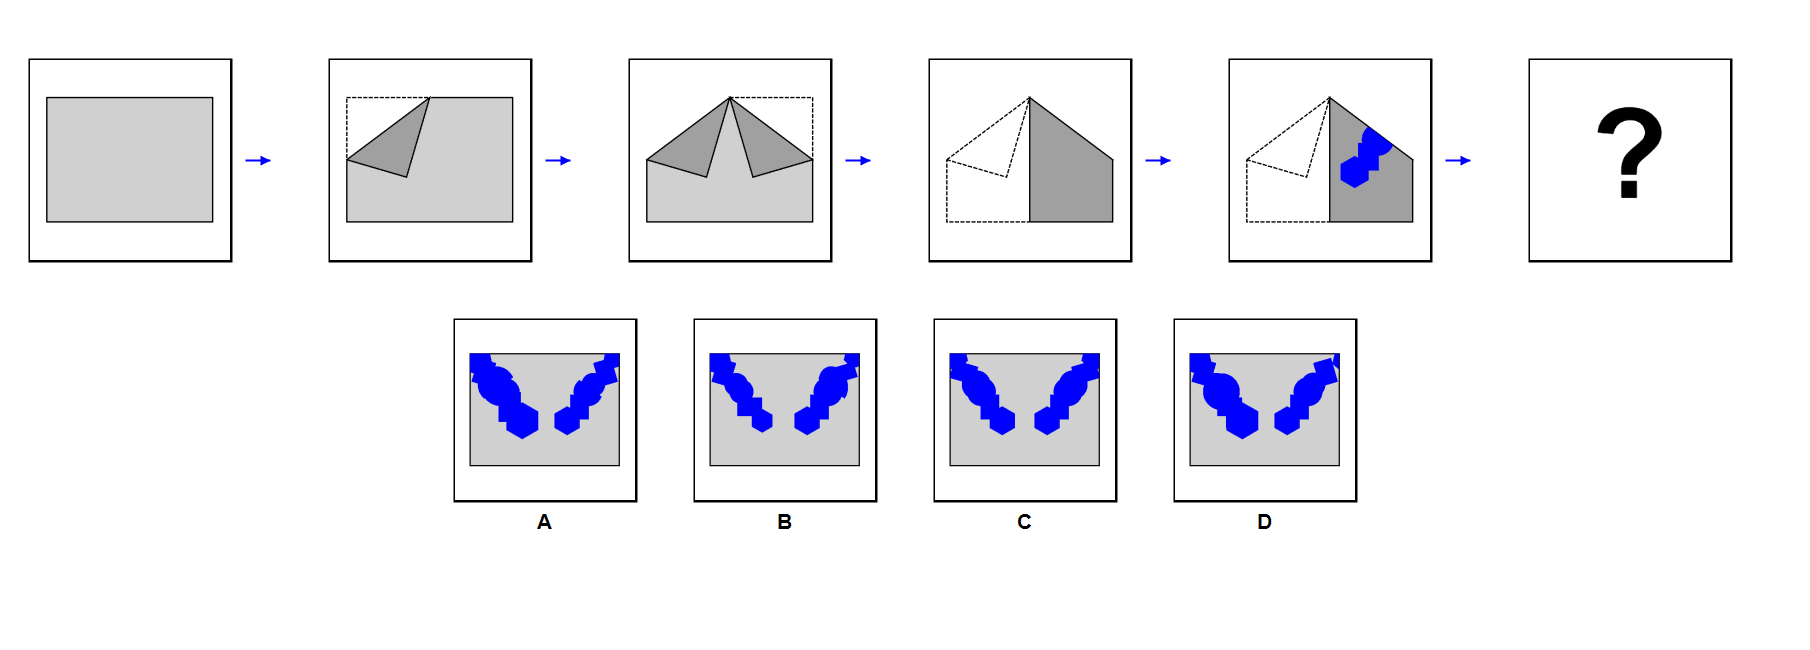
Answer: C